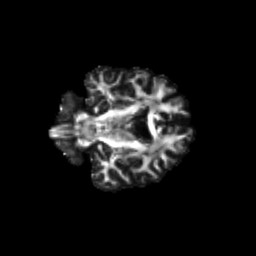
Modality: FA
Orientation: coronal
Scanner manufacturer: siemens
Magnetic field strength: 3 T
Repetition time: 9.2 s
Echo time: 0.084 s